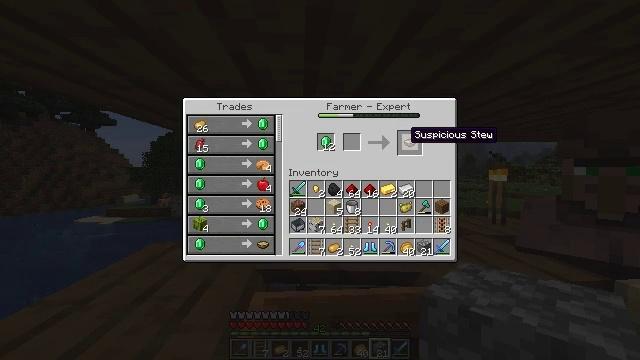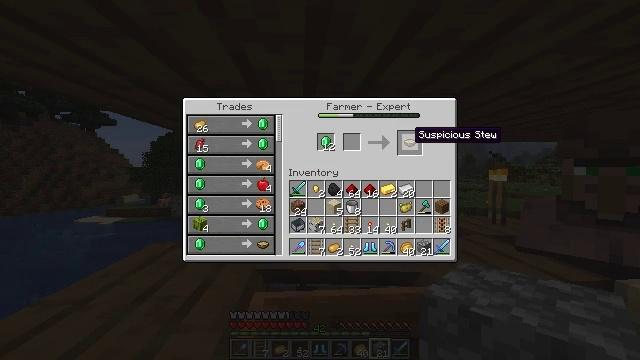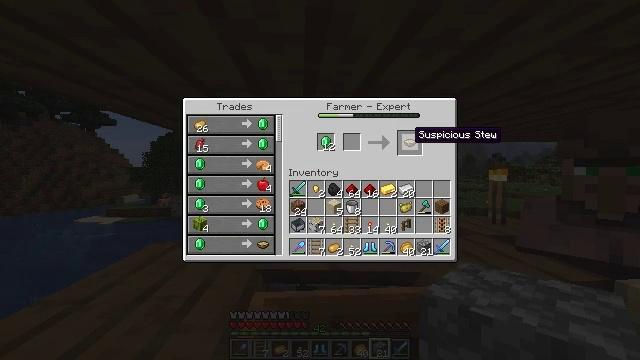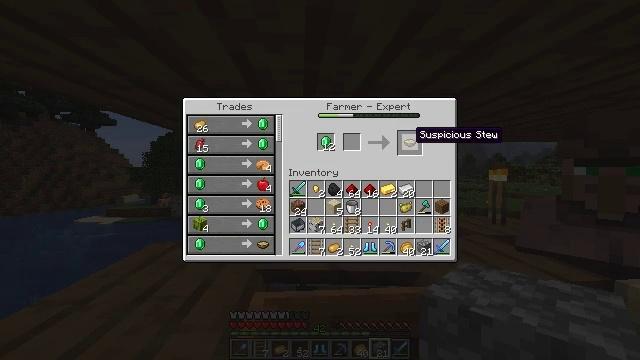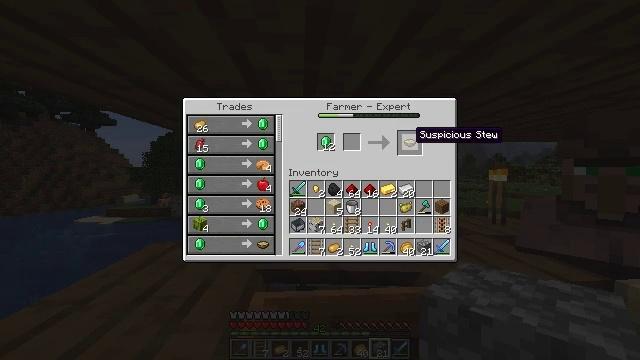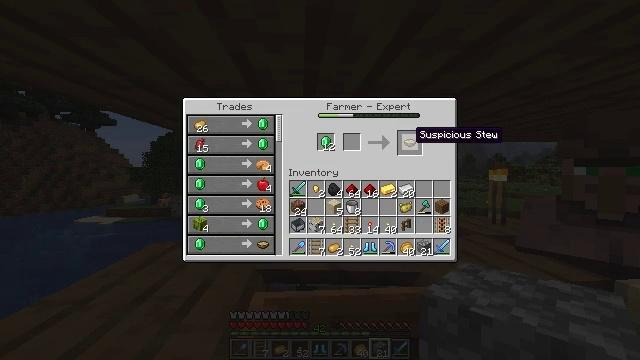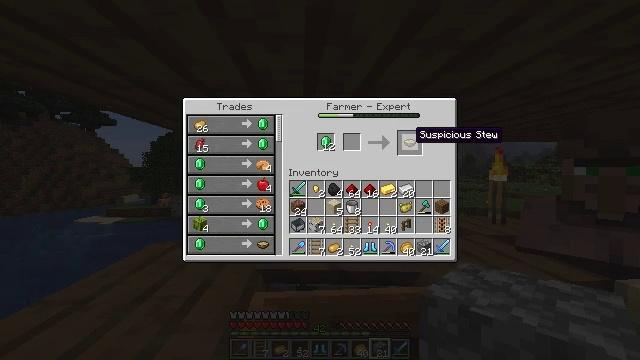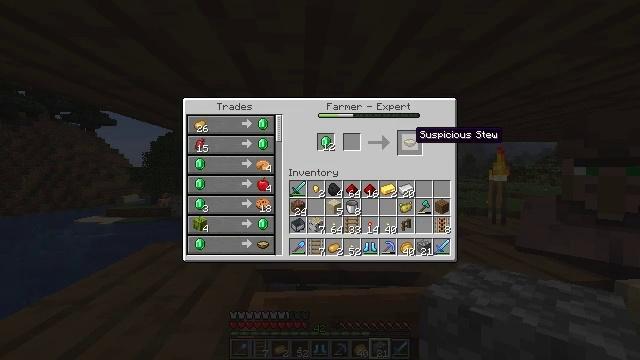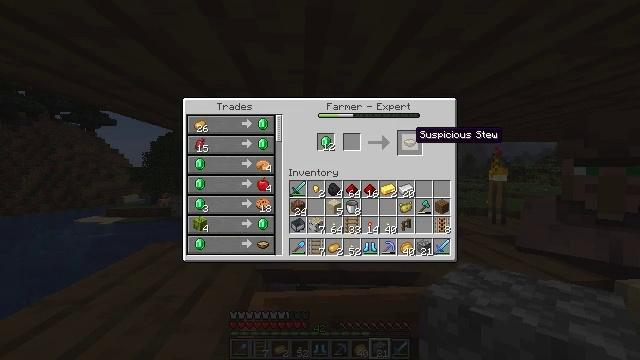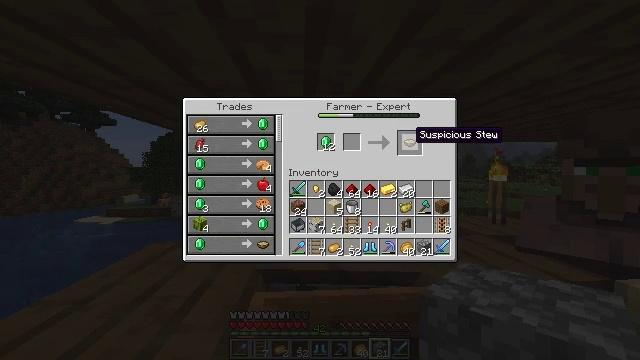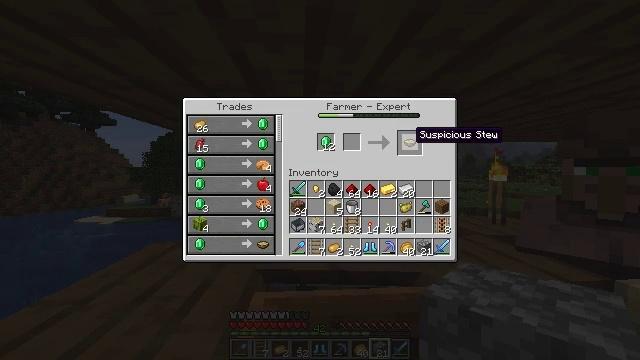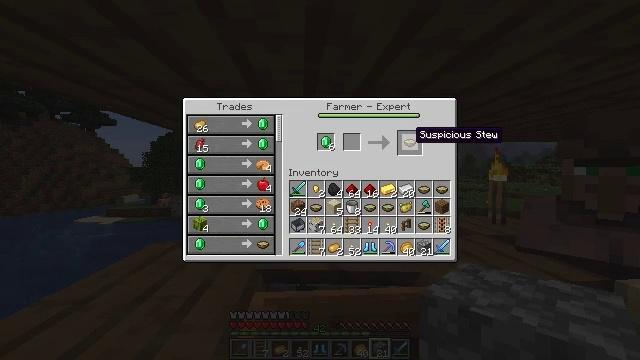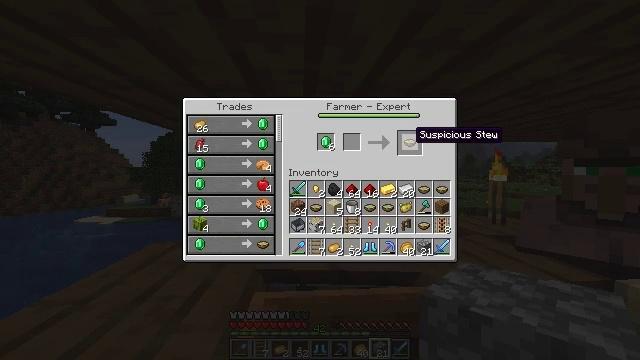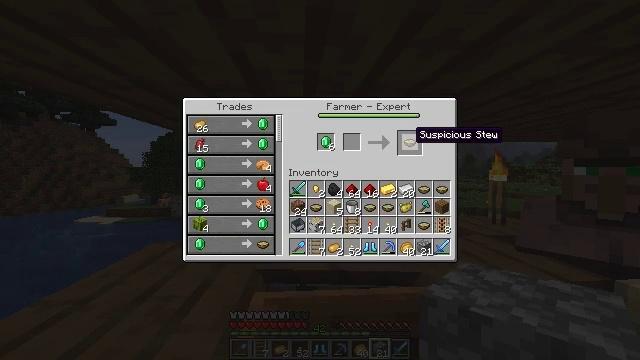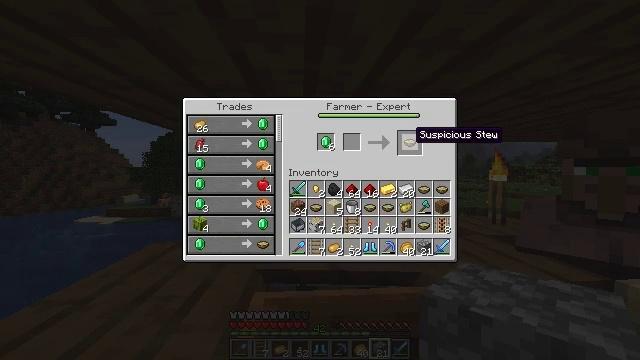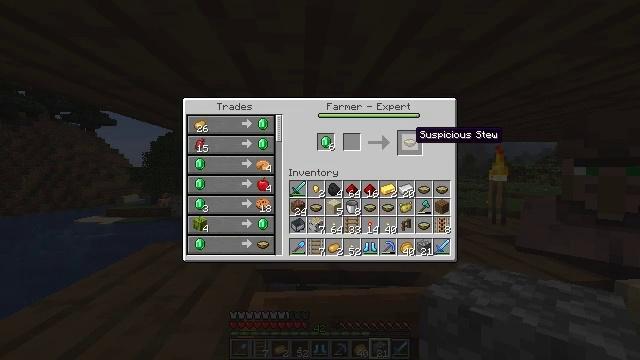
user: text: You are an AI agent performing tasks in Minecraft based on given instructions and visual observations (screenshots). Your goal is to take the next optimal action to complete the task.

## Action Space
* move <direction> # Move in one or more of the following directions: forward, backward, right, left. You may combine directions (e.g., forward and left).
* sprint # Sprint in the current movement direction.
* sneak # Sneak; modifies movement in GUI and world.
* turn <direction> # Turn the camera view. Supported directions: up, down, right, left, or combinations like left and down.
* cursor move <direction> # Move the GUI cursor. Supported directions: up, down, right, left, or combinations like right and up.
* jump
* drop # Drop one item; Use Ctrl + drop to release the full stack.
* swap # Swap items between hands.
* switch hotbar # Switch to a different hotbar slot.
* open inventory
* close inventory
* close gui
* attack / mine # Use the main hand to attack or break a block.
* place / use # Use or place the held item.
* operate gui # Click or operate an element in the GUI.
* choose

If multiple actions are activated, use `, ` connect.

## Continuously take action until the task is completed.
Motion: motion action
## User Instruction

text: Create a suspicious stew with dandelion.
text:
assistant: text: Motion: sneak
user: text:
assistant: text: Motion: sneak
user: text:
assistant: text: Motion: sneak
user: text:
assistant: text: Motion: sneak
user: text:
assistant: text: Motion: sneak
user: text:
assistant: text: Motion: sneak
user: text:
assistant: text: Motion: sneak
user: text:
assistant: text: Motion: sneak
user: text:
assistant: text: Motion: sneak
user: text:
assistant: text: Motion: sneak
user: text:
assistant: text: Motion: sneak, operate gui
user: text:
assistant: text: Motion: sneak, operate gui
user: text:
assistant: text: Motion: sneak
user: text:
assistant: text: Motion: sneak
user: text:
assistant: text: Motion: sneak
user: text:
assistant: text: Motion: sneak